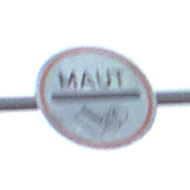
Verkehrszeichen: MautflichtigeStrecke
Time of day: SunriseSunset
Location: Outdoor (RoadRail)
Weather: PartlyCloudy
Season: NotSpecified
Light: Natural